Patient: sex F, age 65
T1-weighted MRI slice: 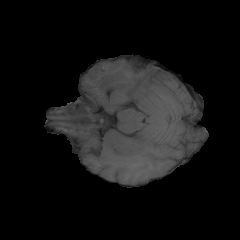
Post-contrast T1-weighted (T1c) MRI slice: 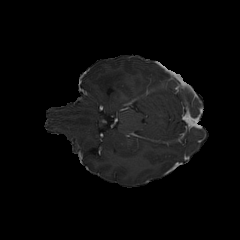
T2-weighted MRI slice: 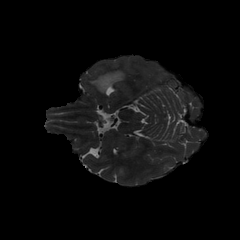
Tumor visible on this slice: yes
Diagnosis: Glioblastoma, IDH-wildtype
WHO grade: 4